Question: My code is the one shown below:
'''
New_promo_store%>%
mutate(MiniTotal = rowSums(.[4:17], na.rm = TRUE)) %>%
group_by('ITEM#') %>%
mutate(Total = sum(MiniTotal, na.rm = TRUE))
'''
However, instead of adding per ITEM#, it's adding the whole column together

This code was working fine just last week.
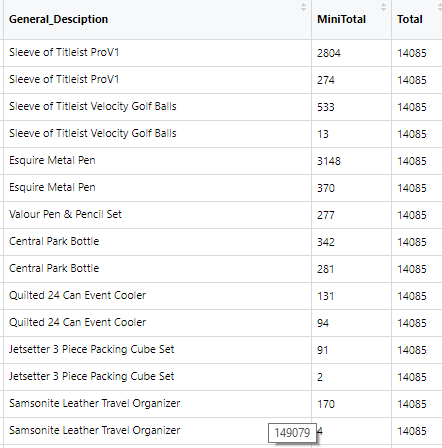
Answer: It could be that the package 'plyr' was also loaded along with 'dplyr' and the 'mutate' from 'plyr'masked the other 'mutate'. An option is to specify 'dplyr::' or do this on a fresh 'R' session with only 'dplyr' loaded
'''
library(dplyr)
New_promo_store%>%
dplyr::mutate(MiniTotal = rowSums(.[4:17], na.rm = TRUE)) %>%
group_by('ITEM#') %>%
dplyr::mutate(Total = sum(MiniTotal, na.rm = TRUE))
'''